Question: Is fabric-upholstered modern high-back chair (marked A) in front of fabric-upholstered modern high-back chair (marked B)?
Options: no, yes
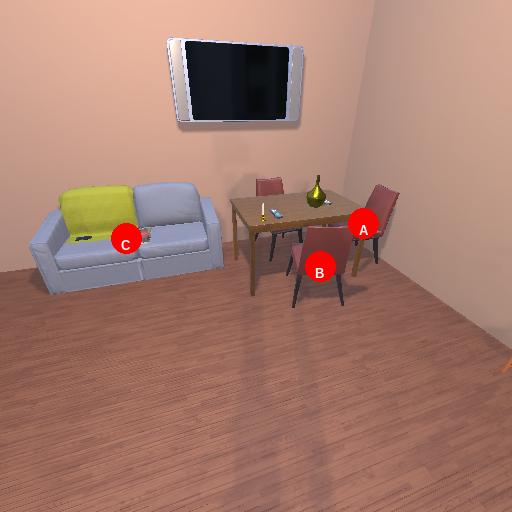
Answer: no